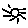
Label: sun